高一 · 立体几何学
, 在四棱雉 $P-A B C D$ 中, $A D \perp C D, A B / / C D, E, F$ 分别为棱 $P C, C D$的中点, $A B=3, C D=6$, 且 $A C=2 \sqrt{10}$.

(1) 证明: 平面 $P A D / /$ 平面 $B E F$.

(2) 若四棱雉 $P-A B C D$ 的高为 3 , 求该四棱雉的体积.
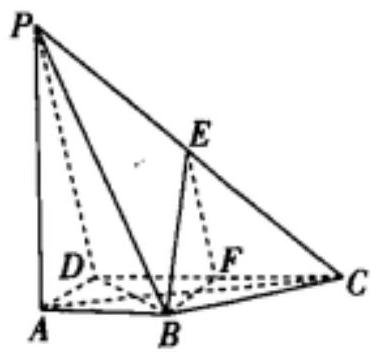
答案: ) 见解析（2）9
解析: 【分析】

(1) 根据 $A B=3, C D=6$ 可知 $C D=2 A B$, 由 $A B / / D F$ 可证明 $B F / / A D$, 又根据中位线可证明 $E F / / P D$ 即可由平面与平面平行的判定定理证明平面 $P A D / /$ 平面 $B E F$.

（2）利用勾股定理,求得 $D C$. 底面为直角梯形,求得底面积后即可由四棱雉的体积公式求得解.

【详解】

(1) 证明: 因为 $F$ 为 $C D$ 的中点, 且 $C D=2 A B$, 所以 $D F=A B$.

因为 $A B / / C D$, 所以 $A B / / D F$, 所以四边形 $A B F D$ 为平行四边形,所以 $B F / / A D$.

在 $\triangle P D C$ 中, 因为 $E, F$ 分别为 $P C, C D$ 的中点, 所以 $E F / / P D$,

因为 $E F \cap B F=F, P D \cap A D=D$,

所以平面 $P A D / /$ 平面 $B E F$.

(2) 因为 $A D \perp C D$, 所以 $A C=\sqrt{A D^{2}+C D^{2}}=\sqrt{A D^{2}+36}$,

又 $A C=2 \sqrt{10}$,

所以 $A D=2$.

所以四边形 $A B C D$ 的面积为 $\frac{1}{2} \times 2 \times(3+6)=9$,

故四棱雉 $P-A B C D$ 的体积为 $\frac{1}{3} \times 3 \times 9=9$.

【点睛】

本题考查了平面与平面平行的判定,四棱雉体积的求法,属于基础题.